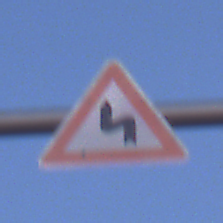
Verkehrszeichen: DoppelkurveZunaechstLinks
Umgebung: Outdoor, Nature
Tageszeit: SunriseSunset
Wetter: Clear
Licht: Natural
Jahreszeit: NotSpecified
Kontrast: LowContrast